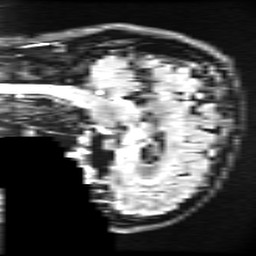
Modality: FLAIR
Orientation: sagittal
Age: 31
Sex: male
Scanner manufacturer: ge
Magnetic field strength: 3 T
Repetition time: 11 s
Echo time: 0.1497 s